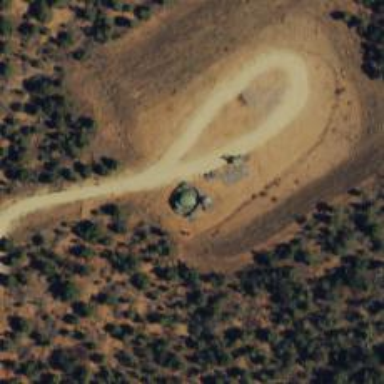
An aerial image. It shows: Storage tank with man-made structure.